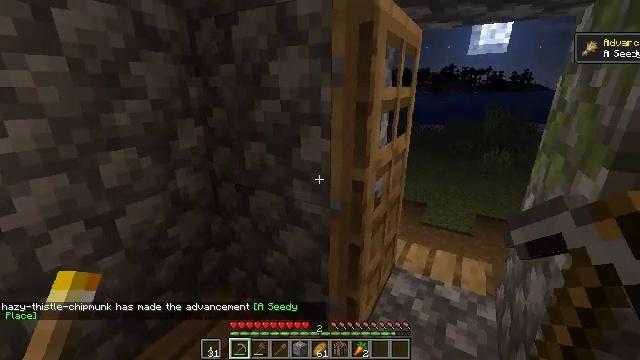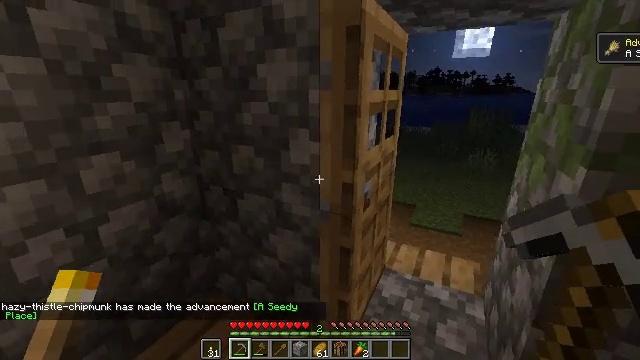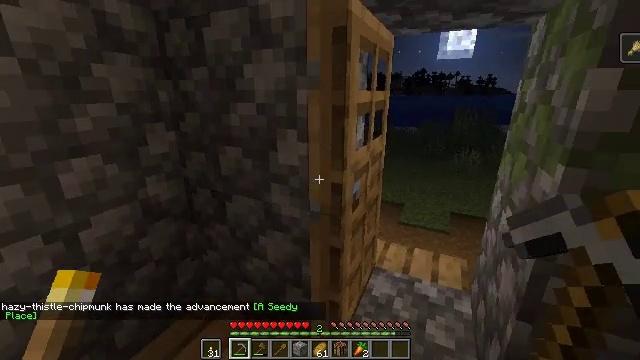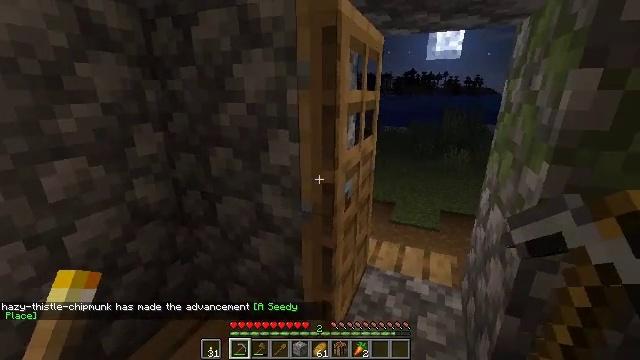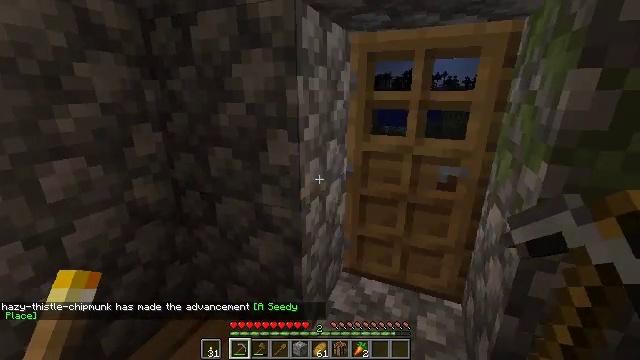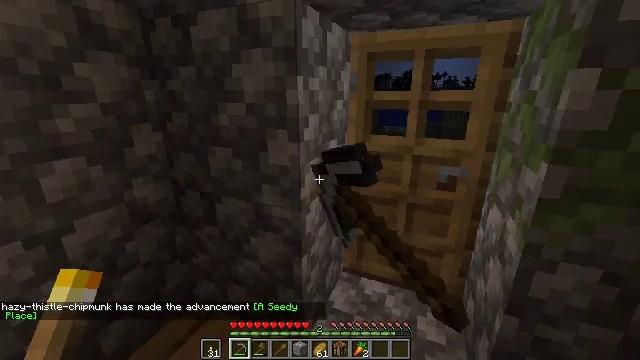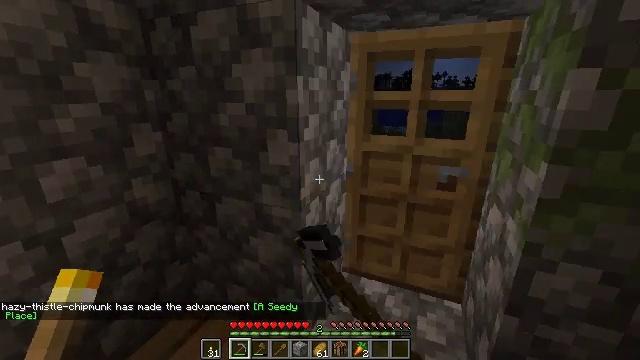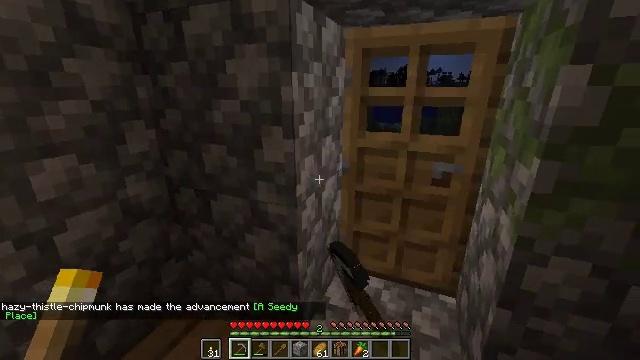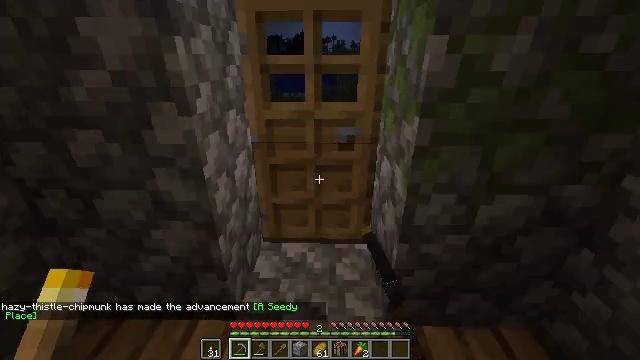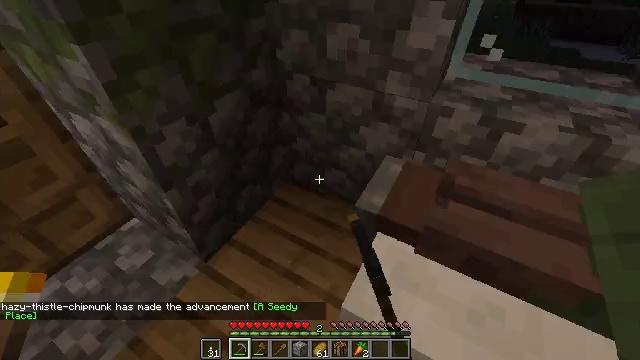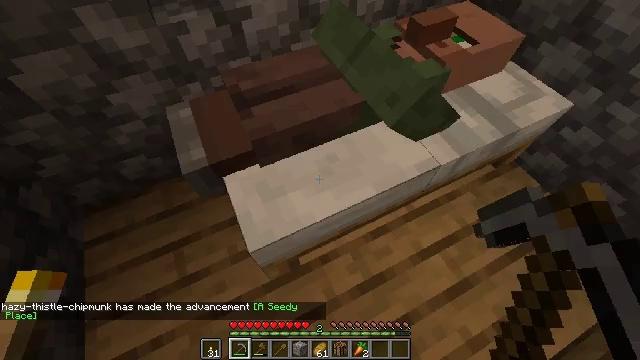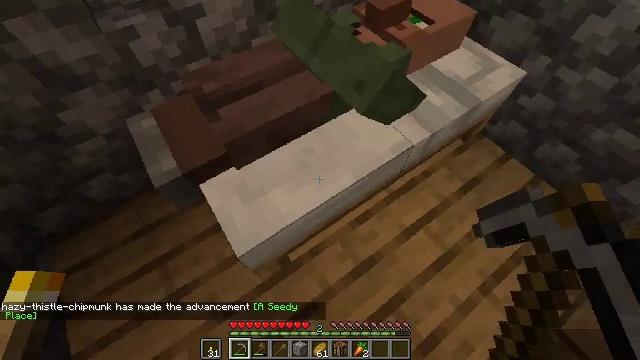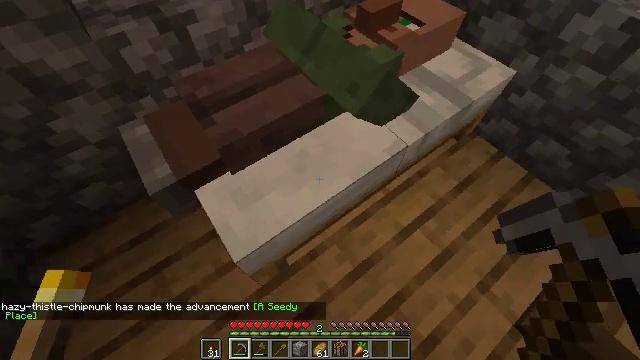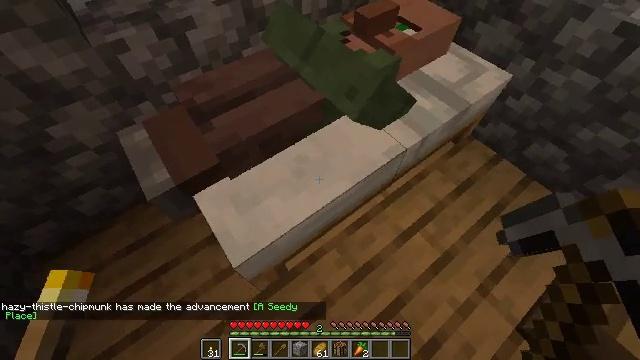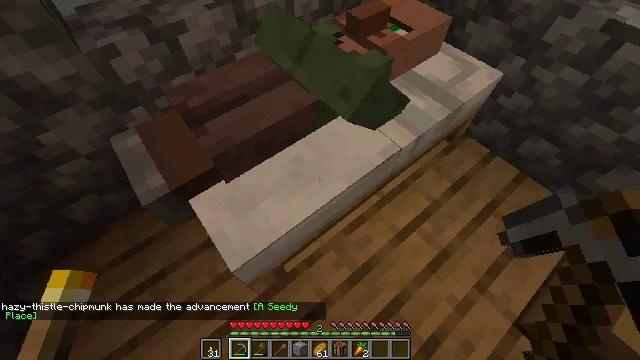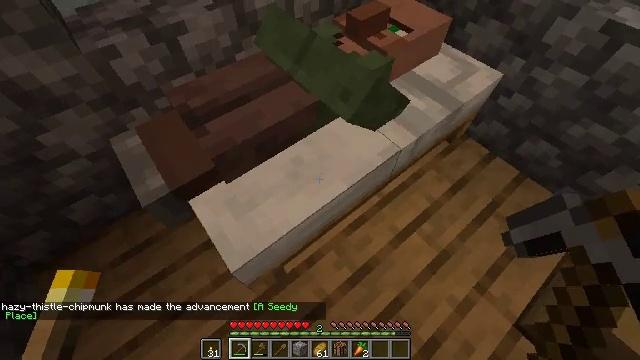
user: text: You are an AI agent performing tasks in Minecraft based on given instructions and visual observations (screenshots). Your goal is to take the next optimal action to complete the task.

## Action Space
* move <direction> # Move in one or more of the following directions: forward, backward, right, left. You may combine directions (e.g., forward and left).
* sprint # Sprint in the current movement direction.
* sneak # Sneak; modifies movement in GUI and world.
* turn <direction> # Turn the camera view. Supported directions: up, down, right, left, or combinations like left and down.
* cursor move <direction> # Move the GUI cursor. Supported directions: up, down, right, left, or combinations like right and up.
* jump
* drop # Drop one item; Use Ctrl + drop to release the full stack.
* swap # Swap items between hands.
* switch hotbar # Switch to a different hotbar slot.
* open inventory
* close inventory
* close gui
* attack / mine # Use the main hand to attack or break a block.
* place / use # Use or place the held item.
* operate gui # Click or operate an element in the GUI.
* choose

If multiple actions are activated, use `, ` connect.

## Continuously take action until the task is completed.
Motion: motion action
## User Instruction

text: Destroy the wall torch to gather it.
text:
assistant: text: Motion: turn right
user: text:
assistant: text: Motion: turn right
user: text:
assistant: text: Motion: turn right
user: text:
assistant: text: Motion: use / place
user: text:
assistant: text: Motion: use / place
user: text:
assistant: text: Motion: use / place
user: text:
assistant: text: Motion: turn right
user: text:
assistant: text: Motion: turn right and down
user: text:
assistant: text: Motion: turn right and down
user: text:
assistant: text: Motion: turn right and down
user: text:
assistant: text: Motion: turn right and down
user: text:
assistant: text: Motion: turn right
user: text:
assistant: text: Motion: no_op
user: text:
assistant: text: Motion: turn right
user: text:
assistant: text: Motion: no_op
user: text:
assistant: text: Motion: turn up
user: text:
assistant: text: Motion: turn left and up, use / place
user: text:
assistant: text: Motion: turn left, use / place
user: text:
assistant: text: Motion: use / place
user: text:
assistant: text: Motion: use / place
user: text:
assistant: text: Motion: turn right
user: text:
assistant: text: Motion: turn right
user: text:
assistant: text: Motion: turn right
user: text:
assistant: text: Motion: no_op
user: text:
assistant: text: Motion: no_op
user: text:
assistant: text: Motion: no_op
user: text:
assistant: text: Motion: no_op
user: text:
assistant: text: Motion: no_op
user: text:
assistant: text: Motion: no_op
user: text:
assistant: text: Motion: no_op